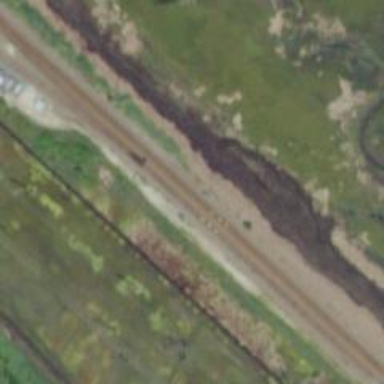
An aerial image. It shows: Railway track.